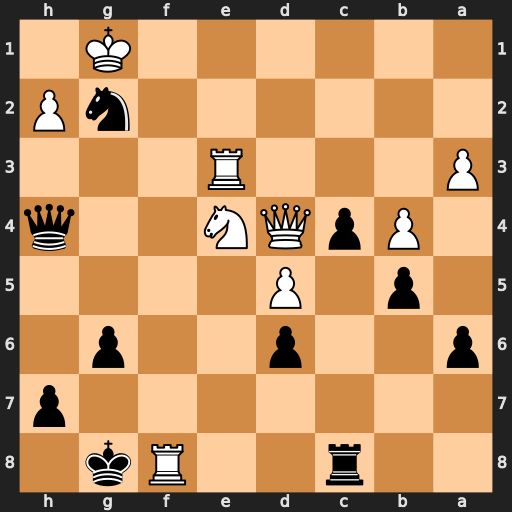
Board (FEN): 2r2Rk1/7p/p2p2p1/1p1P4/1PpQN2q/P3R3/6nP/6K1
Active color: b
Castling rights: -
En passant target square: -
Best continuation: Rxf8 Kxg2 Rf2+ Nxf2 Qxd4